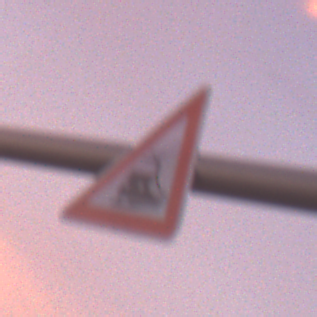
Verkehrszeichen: Bahnuebergang
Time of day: SunriseSunset
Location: Outdoor (Urban)
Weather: PartlyCloudy
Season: NotSpecified
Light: Natural